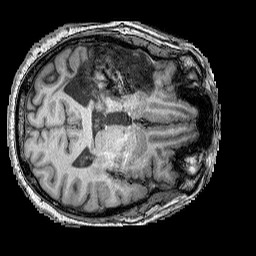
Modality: T1w
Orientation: axial
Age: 41
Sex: male
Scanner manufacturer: siemens
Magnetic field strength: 3 T
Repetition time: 2.25 s
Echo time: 0.00411 s